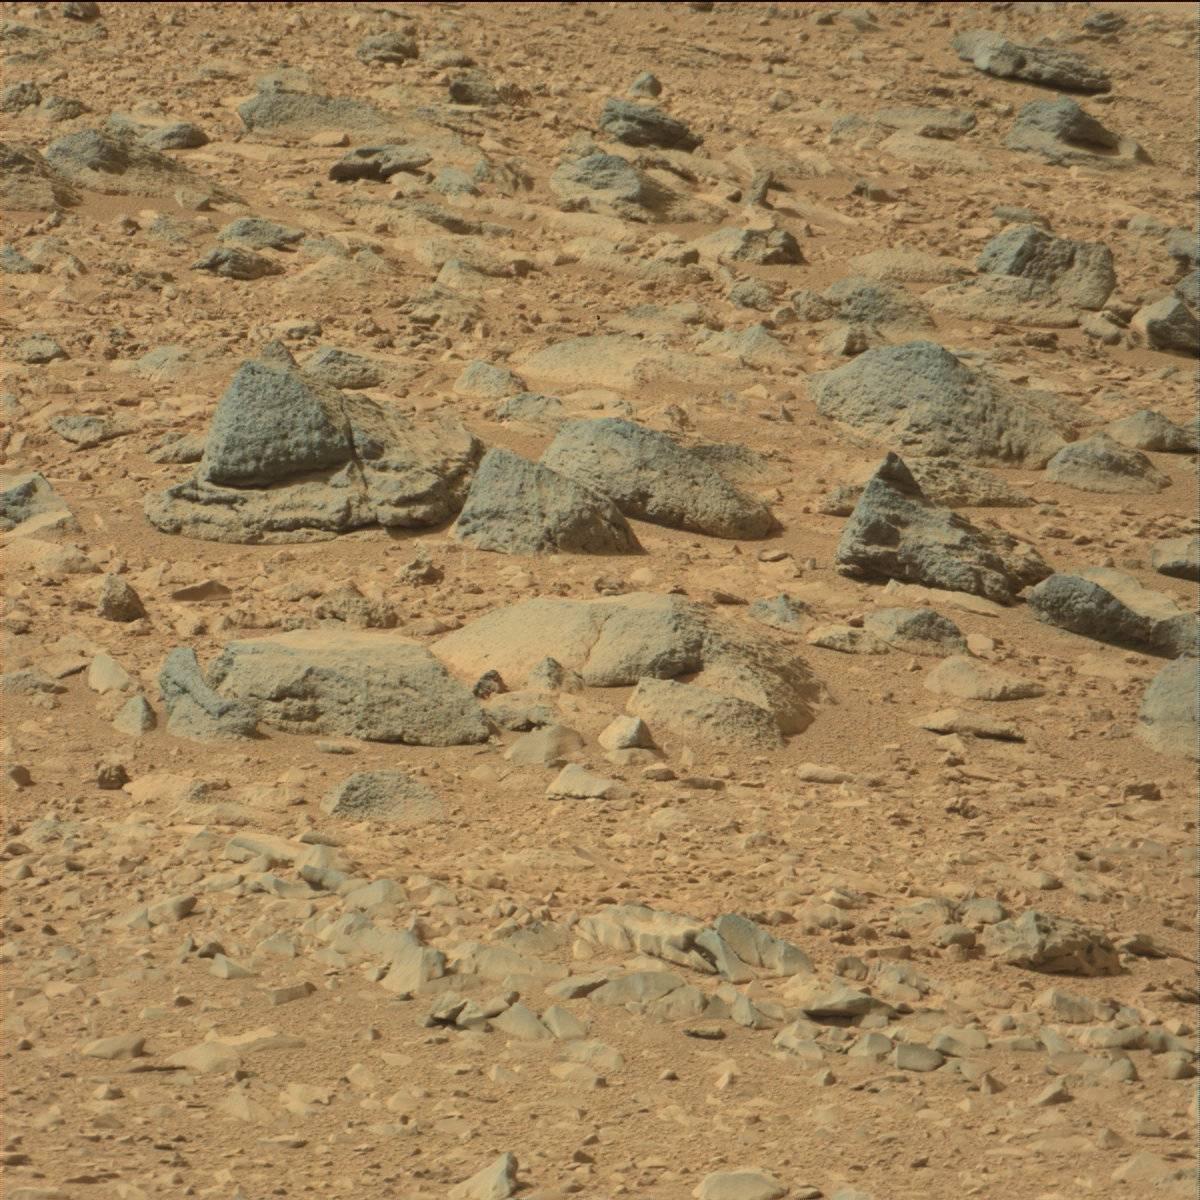
Terrain classes present: Bedrock, Rock, Sand / Soil